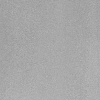
Atmospheric dust classification: dusty